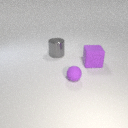
large purple rubber cube in front of large gray metal cylinder